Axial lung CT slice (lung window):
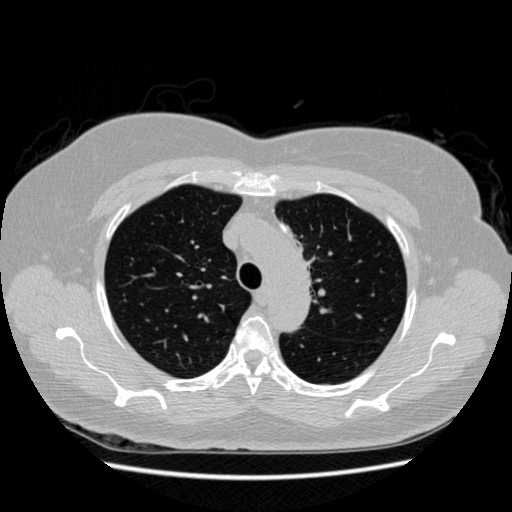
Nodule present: no